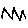
Label: zigzag